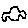
Label: car